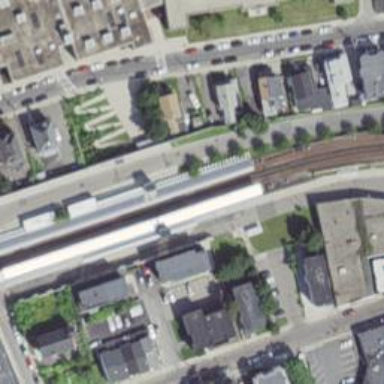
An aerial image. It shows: Platform at the railway station with shelter for public transport.